Question: Dear stackoverflow community!
I need to plot a 2D-map in python using imshow. The command used is
'''
plt.imshow(ux_map, interpolation='none', origin='lower', extent=[lonhg_all.min(), lonhg_all.max(), lathg_all.min(), lathg_all.max()])
'''
The image is then saved as follows
'''
plt.savefig('rdv_cr%s_cmlon%s_ux.png' % (2097, cmlon_ref))
'''
and looks like

The problem is that when zooming into the plot one can notice that the pixels have different shapes (e.g. different width). This is illustrated in the zoomed part below (taken from the top region of the the first image):
<URL>
Is there any reason for this behaviour? I input a rectangular grid for my data, but the problem does not have to do with the data itself, I suppose. Instead it is probably something related to rendering. I'd expect all pixels to be of equal shape, but as could be seen they have both different widths as well as heights. By the way, this also occurs in the interactive plot of matplotlib. However, when zooming in there, they become equally shaped all of a sudden.
I'm not sure as to whether
<URL> and the link therein might be related, but I can try playing around with dpi values. In any case, if anybody knows why this happens, could that person provide some background on why the computer cannot display the plot as intended using the commands from above?
Thanks for your responses!
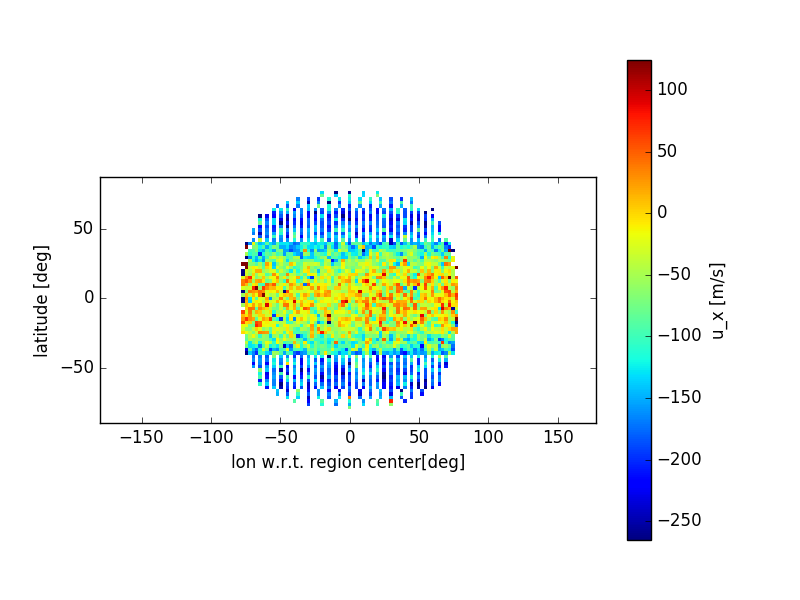
Answer: This is related to the way the image is mapped to the screen. To determine the color of a pixel in the screen, the corresponding color is sampled from the image. If the screen area and the image size do not match, either upsampling (image too small) or downsampling (image too large) occurs.
You observed a case of upsampling. For example, consider drawing a 4x4 image on a region of 6x6 pixels on the screen. Sometimes two screen pixels fall into an image pixel, and sometimes only one. Here, we observe an extreme case of differently sized pixels.
<URL>
When you zoom in in the interactive view, this effect seems to disapear. That is because suddenly you map the image to a large number of pixels. If one image pixel is enlarged to, say, 10 screen pixels and another to 11, you hardly notice the difference. The effect is most apparent when the image nearly matches the screen resolution.
A solution to work around this effect is to use interpolation, which may lead to an undesirable blurred look. To reduce the blur you can...
- play with different interpolation functions. Try for example ''kaiser''- or up-scale the image by a constant factor using nearest neighbor interpolation (e.g. replace each pixel in the image by a block of pixels with the same color). Then any blurring will only affect the edges of the block.